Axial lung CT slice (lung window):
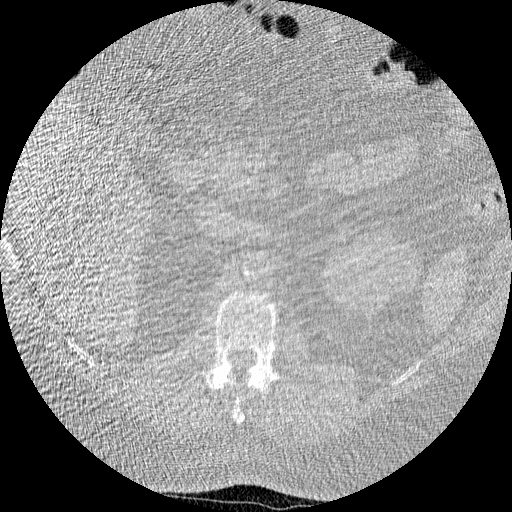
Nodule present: no